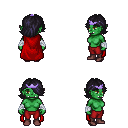
a pixel art fantasy rpg character, female body template, orc, green skin, red cape, red pants, raven swoop hairstyle, purple tiara, white cloth bandages, maroon shoes, four views (front, back, left, right), 2x2 character sprite sheet, small pixel art, hard edges, no anti-aliasing